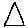
Label: triangle